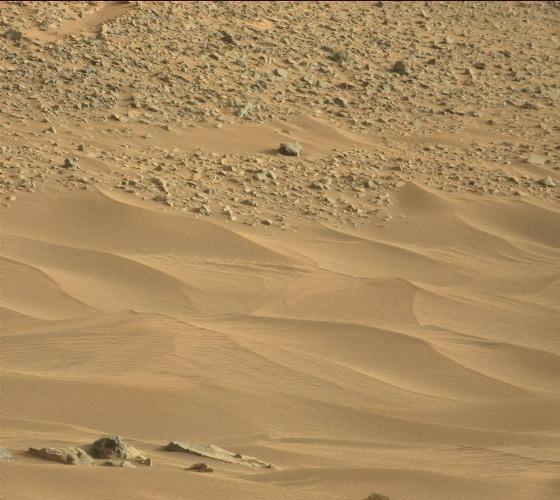
Terrain classes present: Bedrock, Gravel / Sand / Soil, Rock, Shadow